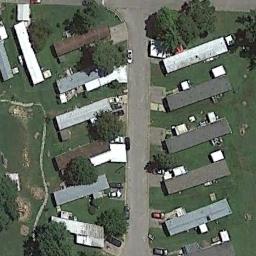
Label: residential